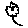
Label: flower